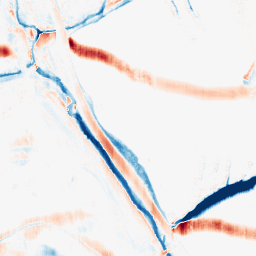
Category: morphological
Decomposition family: morphological_rect
Decomposition parameters: operation: average
width: 5
height: 20
Upsampling method: bicubic
Upsampling parameters: scale: 2
Upsampling scale: 2